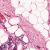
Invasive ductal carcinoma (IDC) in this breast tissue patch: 0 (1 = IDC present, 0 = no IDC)